Question: I created five macros which step by step effectively fulfill my research needs. I would like to join those macros in one effective plugin. All paths lead to java programming. But I was wondering, if there is a way, I could create "User interface" like that:

By clicking a button, macro would run. I would specify one or two variables (Insert year of the last ring...).
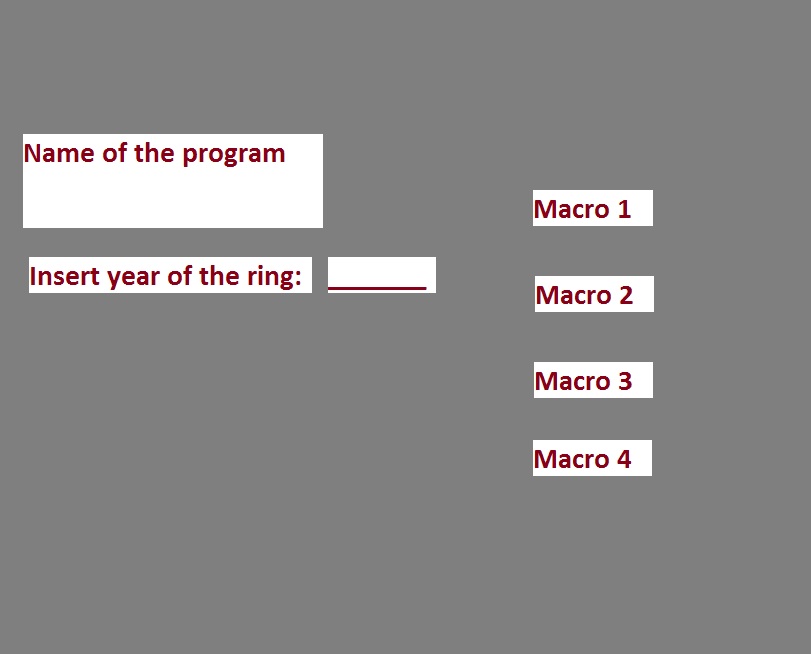
Answer: You can do it using the 'Dialog.*' macro functions. See the <URL> for an example.